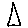
Label: triangle